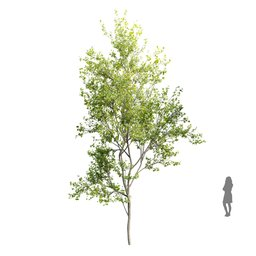
Label: nature